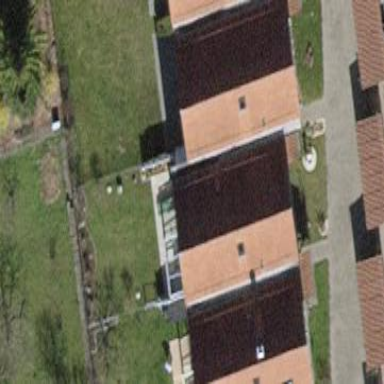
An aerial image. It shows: Terrace building.